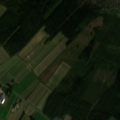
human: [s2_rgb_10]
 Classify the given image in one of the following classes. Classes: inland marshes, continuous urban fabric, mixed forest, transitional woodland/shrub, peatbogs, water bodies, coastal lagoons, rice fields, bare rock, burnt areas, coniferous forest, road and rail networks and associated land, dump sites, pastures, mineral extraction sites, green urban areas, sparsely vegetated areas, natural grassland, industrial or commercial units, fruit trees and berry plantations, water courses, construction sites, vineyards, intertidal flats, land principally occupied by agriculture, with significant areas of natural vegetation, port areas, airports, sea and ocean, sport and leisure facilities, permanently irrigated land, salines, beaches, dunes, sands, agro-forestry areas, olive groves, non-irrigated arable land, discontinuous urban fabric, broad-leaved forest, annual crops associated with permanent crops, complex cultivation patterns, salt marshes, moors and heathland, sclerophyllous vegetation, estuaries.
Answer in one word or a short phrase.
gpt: non-irrigated arable land, land principally occupied by agriculture, with significant areas of natural vegetation, coniferous forest, mixed forest, transitional woodland/shrub